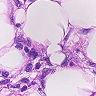
Metastatic tissue present: yes